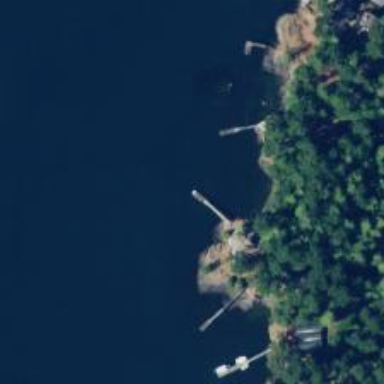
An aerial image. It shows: Man-made pier.